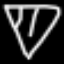
Label: diamond